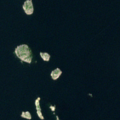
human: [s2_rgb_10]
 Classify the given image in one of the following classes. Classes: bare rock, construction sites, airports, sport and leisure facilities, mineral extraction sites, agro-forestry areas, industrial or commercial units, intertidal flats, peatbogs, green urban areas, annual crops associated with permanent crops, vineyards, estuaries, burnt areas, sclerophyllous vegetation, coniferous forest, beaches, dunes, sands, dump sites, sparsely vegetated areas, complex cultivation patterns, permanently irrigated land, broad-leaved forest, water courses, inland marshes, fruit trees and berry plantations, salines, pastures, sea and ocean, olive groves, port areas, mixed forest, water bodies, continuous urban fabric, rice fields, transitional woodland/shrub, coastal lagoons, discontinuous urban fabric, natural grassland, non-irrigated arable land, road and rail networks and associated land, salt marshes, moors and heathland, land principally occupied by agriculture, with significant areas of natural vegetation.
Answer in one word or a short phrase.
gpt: sea and ocean